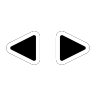
Cursor type: resize_ew
OS/theme: macos
Variant: default